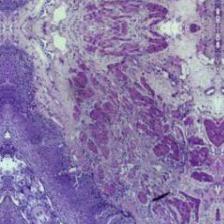
Diagnosis: Normal